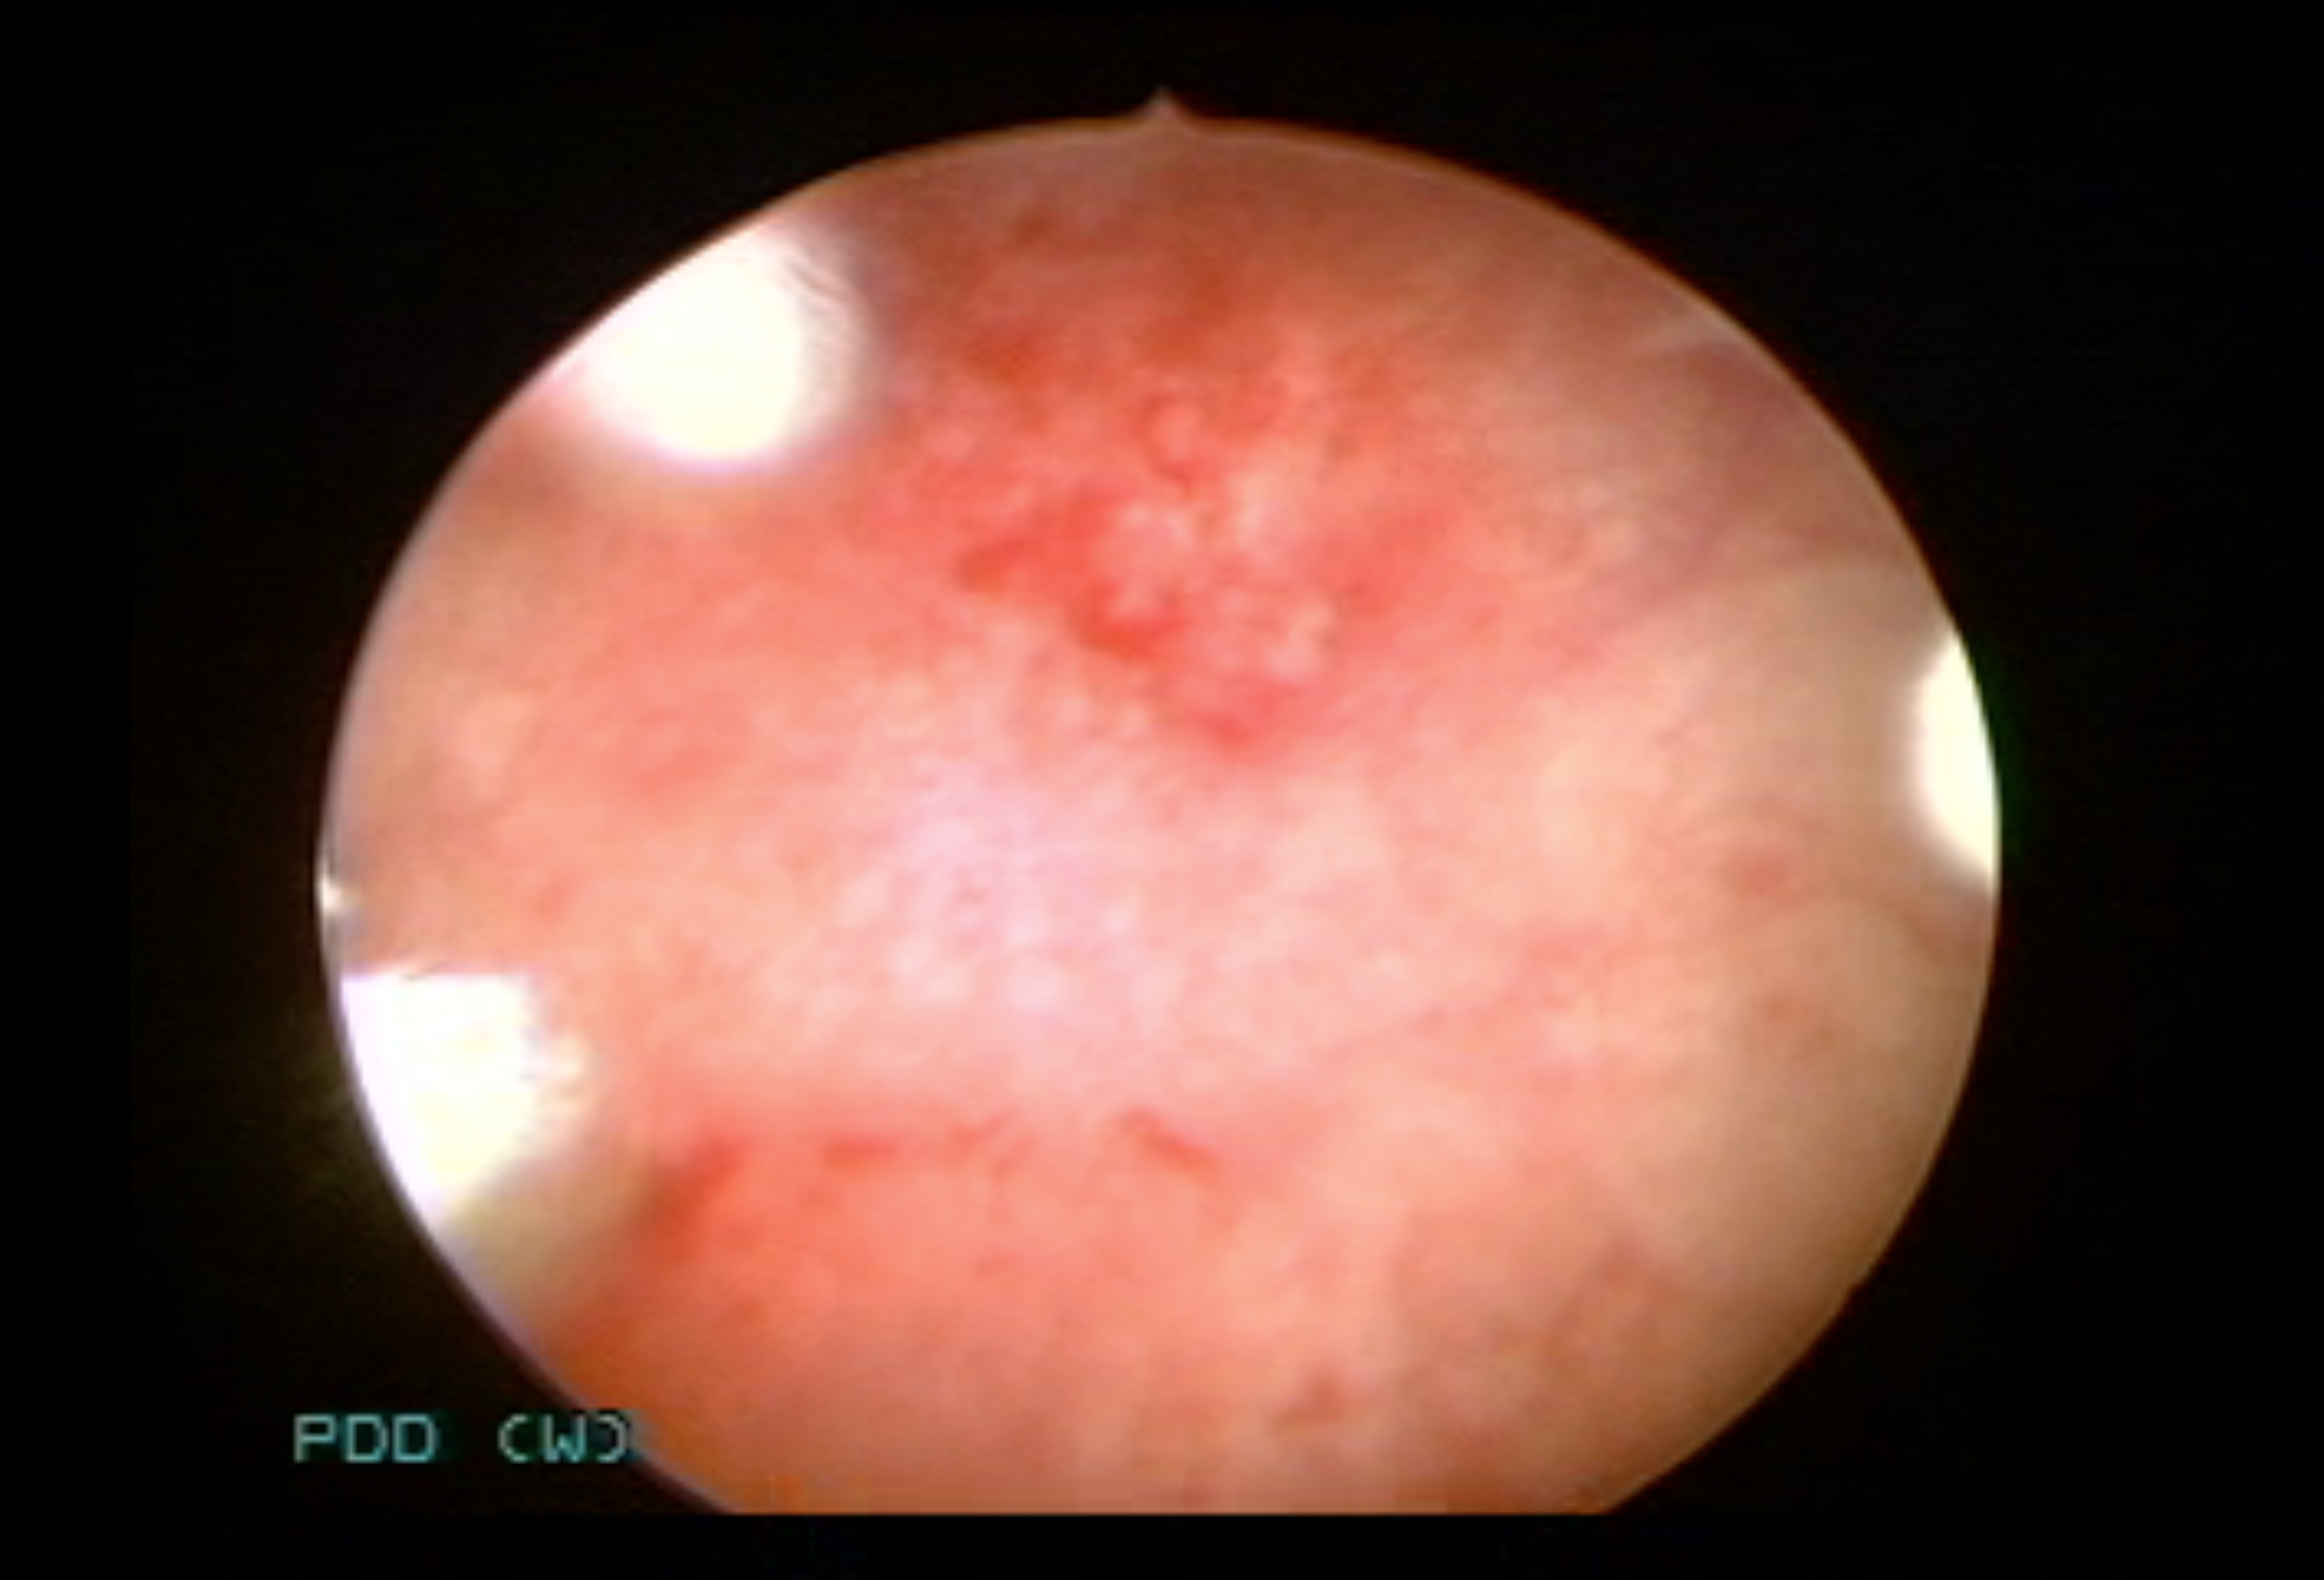
Modality: WLC
Class: Non-malignant
Subclass: InflammationNOS
Lesion: L1
Morphology: Non-papillary
Bladder cancer association: No